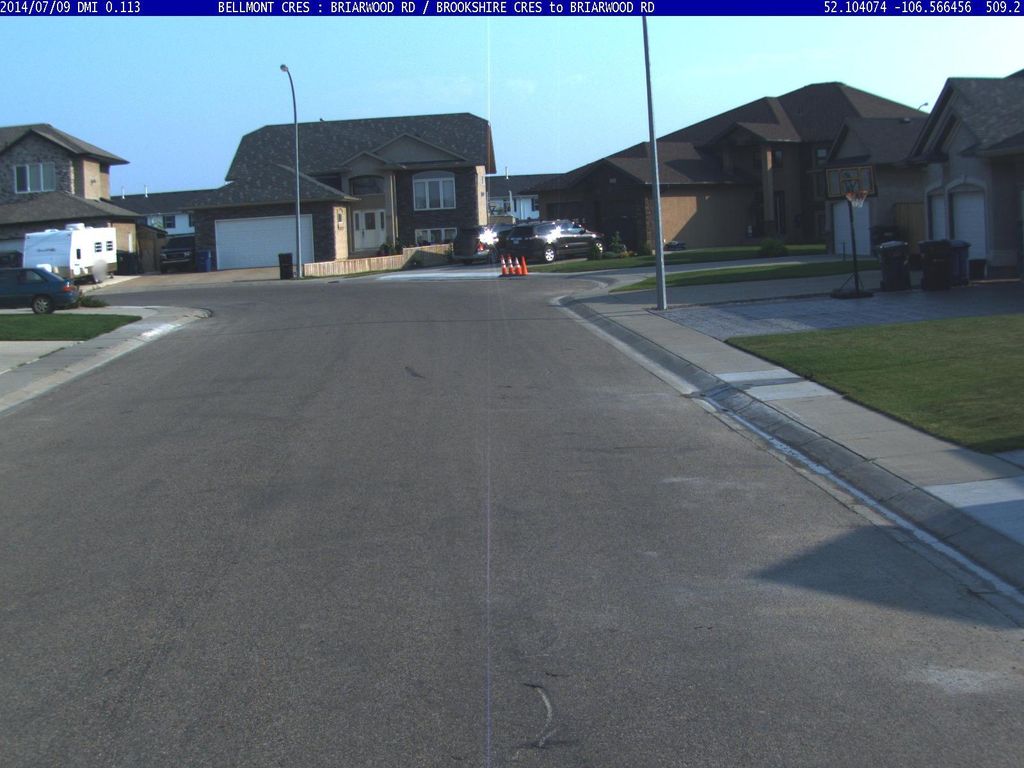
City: saskatoon